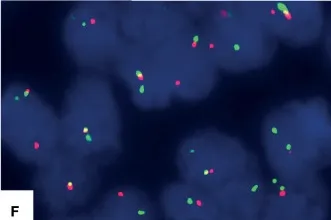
Immunohistochemical and molecular findings of GNET. FISH using EWSR1 break apart probe showed red and green split apart signals, suggesting EWSR1 gene rearrangement [(F), X1000.
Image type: pathology (fish)